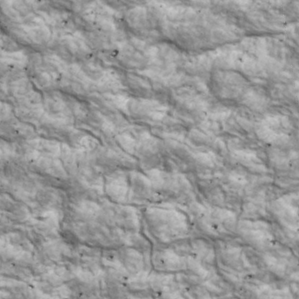
Label: non_frost